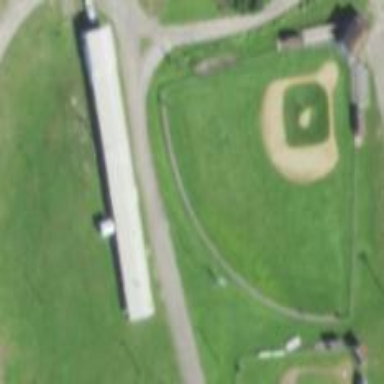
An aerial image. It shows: Baseball pitch for leisure land.